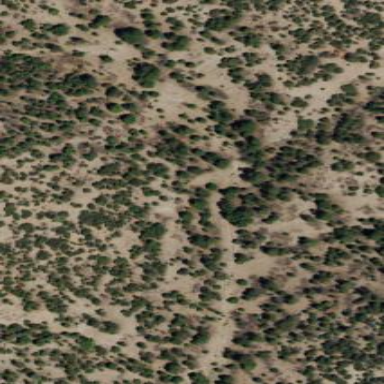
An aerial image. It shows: Area covered in scrub vegetation.